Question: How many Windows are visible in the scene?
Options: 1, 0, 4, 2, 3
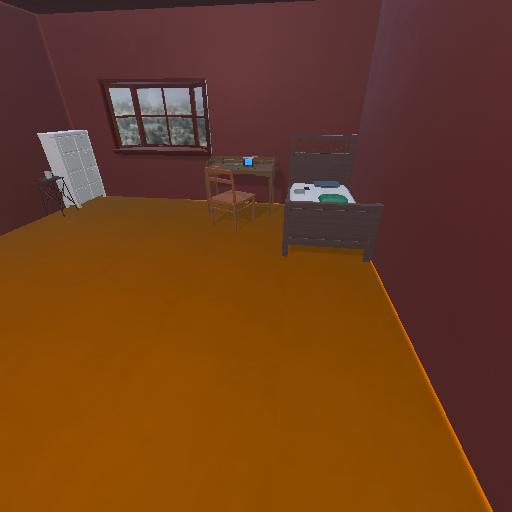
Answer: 1